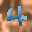
Label: 4